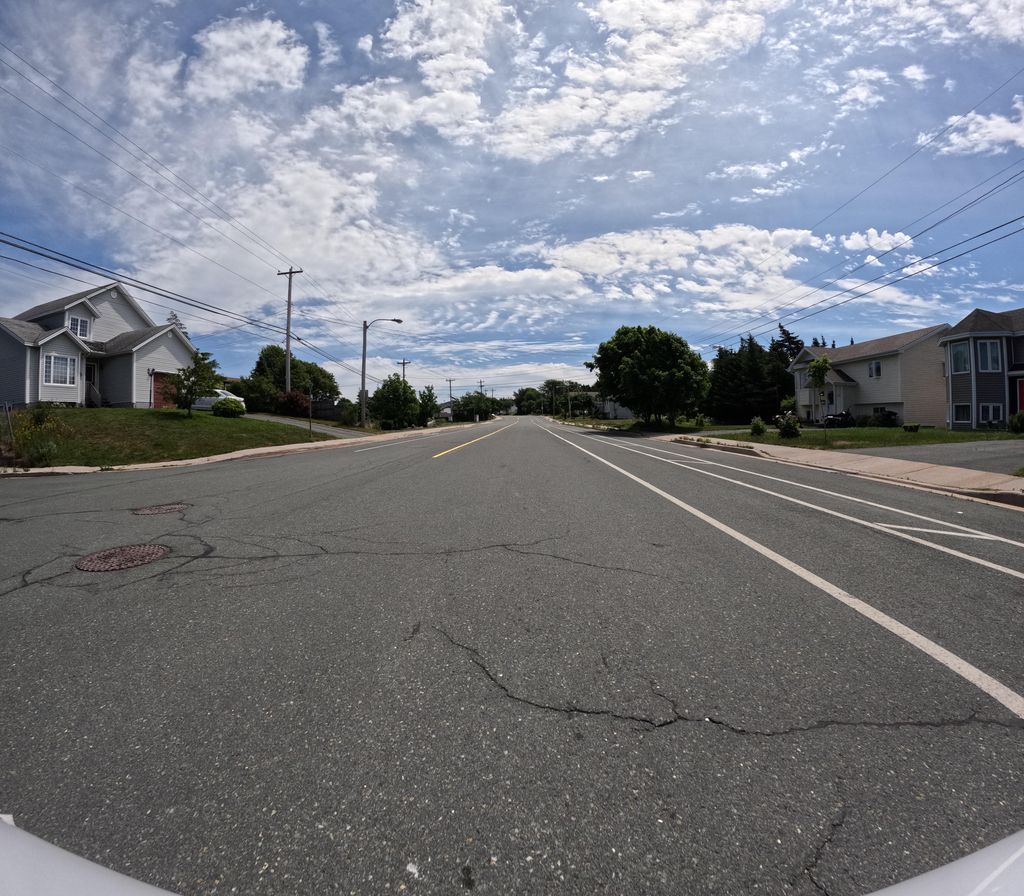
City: st_johns